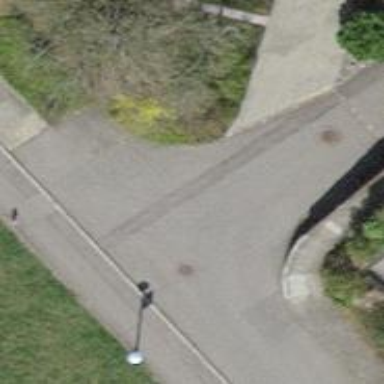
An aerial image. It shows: Residential road with asphalt surface and sidewalk on the left side.